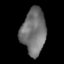
Tissue: lung
Cell type: Epithelial cells
Senescence score: 0.2017
Nuclear area (px): 1095
Mean DAPI intensity: 113.682